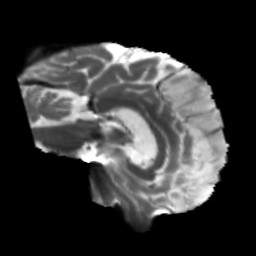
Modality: T2w
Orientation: sagittal
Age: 47
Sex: male
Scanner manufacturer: siemens
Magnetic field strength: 3 T
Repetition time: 5.25 s
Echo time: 0.08 s